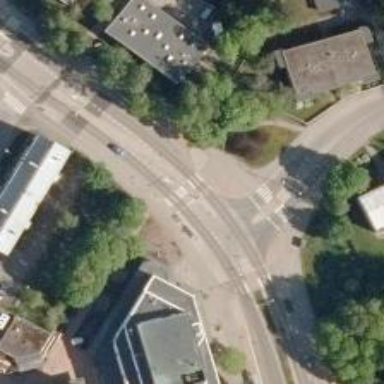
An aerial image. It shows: Asphalt cycleway with uncontrolled crossing.